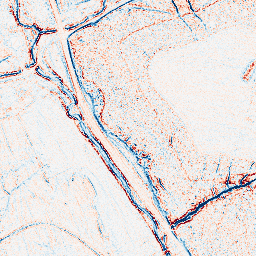
Category: edge_preserving
Decomposition family: bilateral
Decomposition parameters: d: 5
sigma_color: 50
sigma_space: 25
Upsampling method: bicubic
Upsampling parameters: scale: 2
Upsampling scale: 2